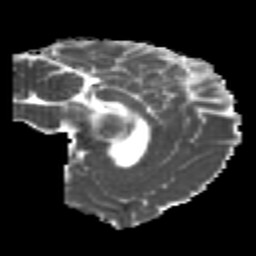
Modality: MD
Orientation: sagittal
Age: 23
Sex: male
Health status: healthy
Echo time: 0.074 s